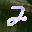
Label: 2